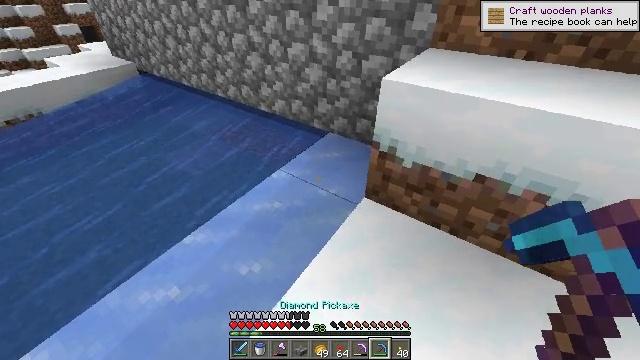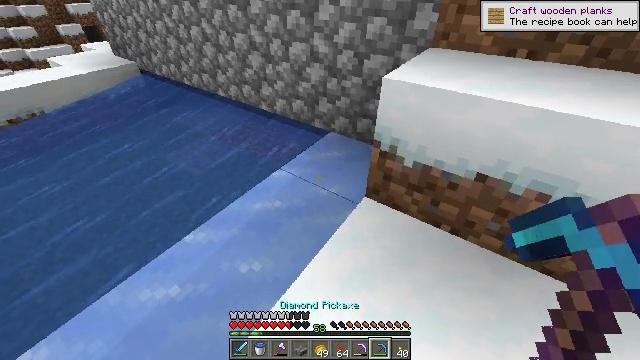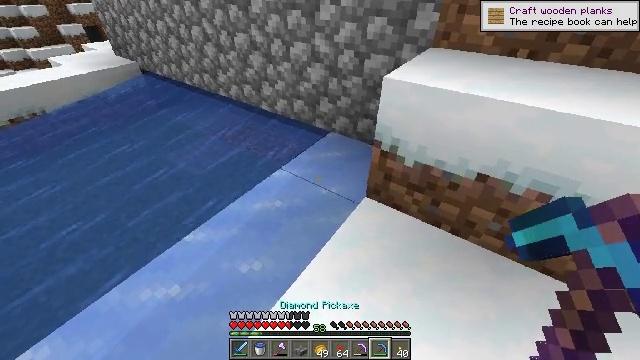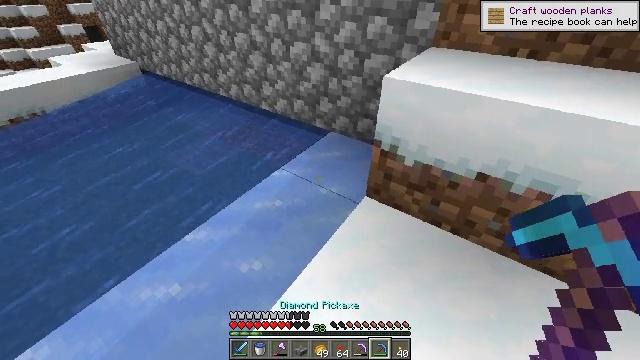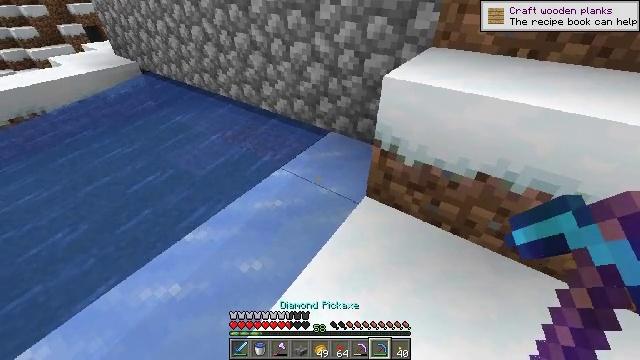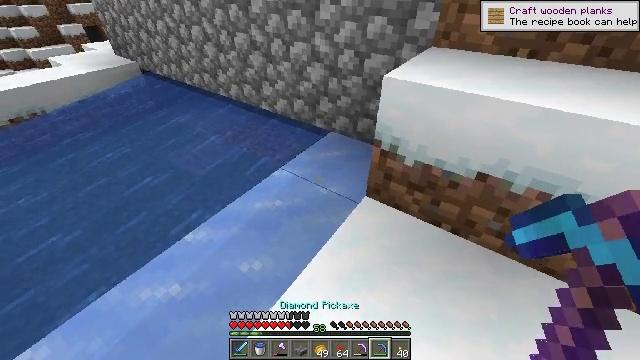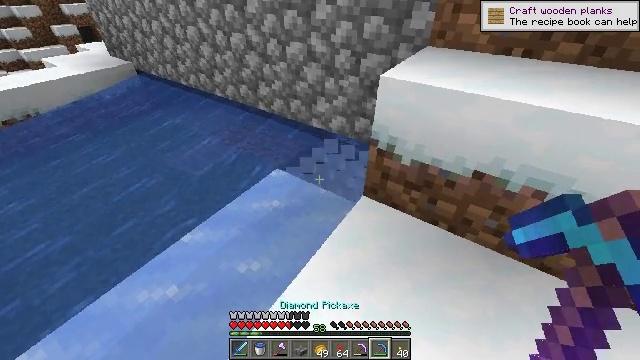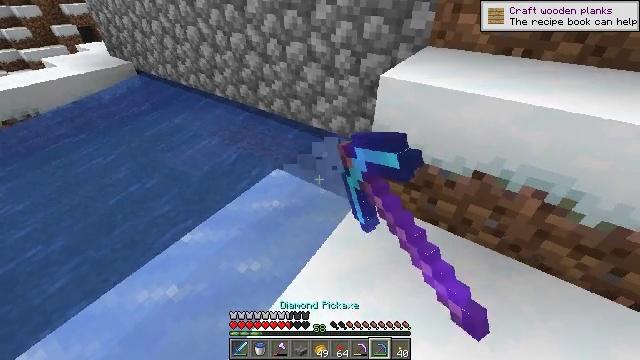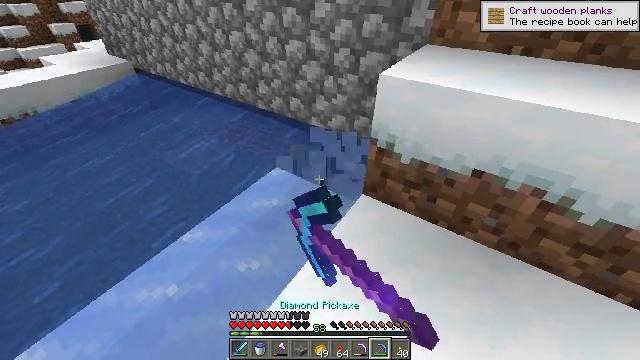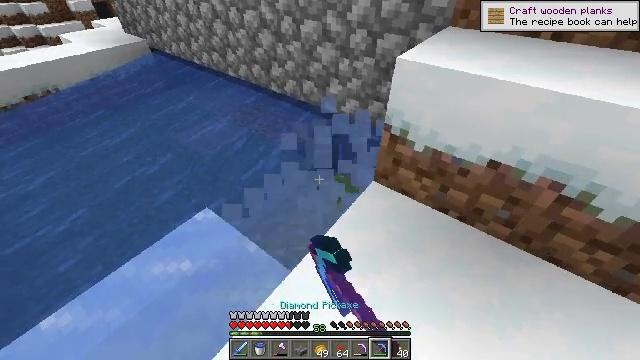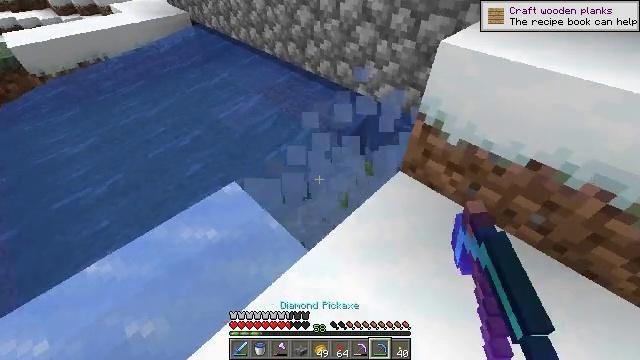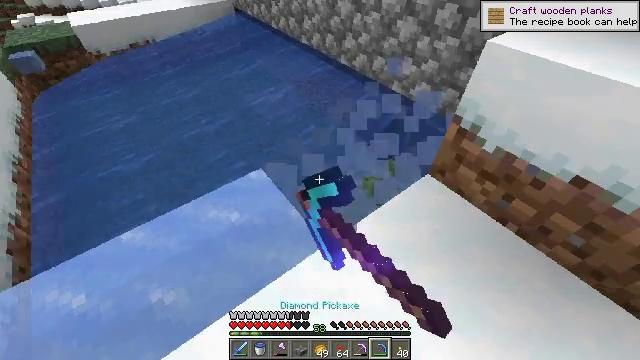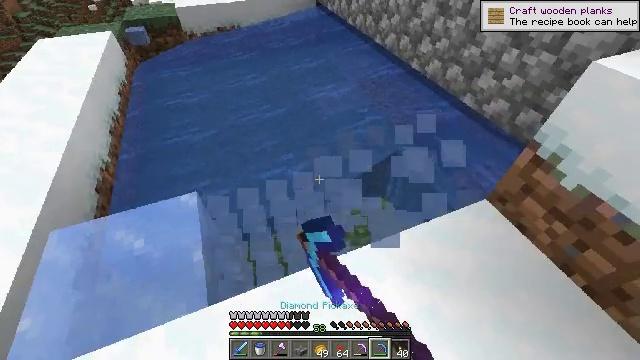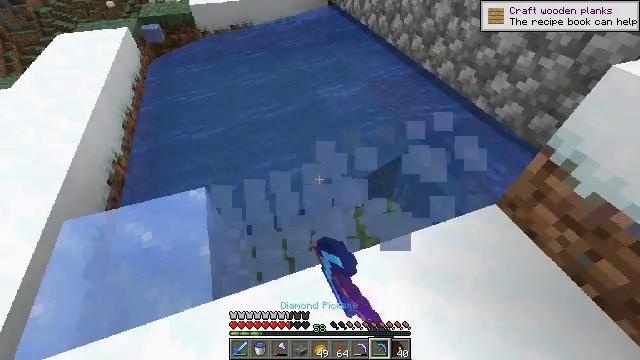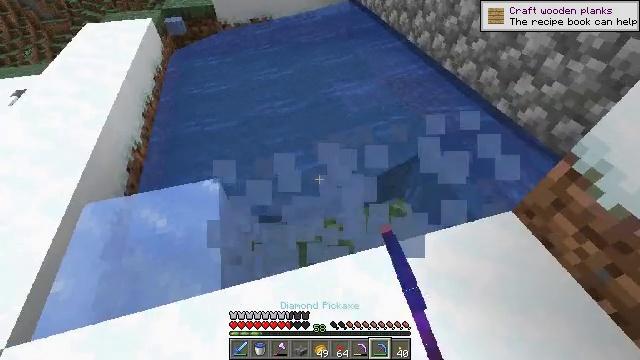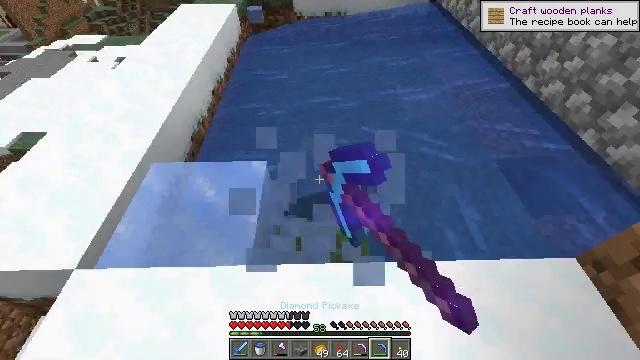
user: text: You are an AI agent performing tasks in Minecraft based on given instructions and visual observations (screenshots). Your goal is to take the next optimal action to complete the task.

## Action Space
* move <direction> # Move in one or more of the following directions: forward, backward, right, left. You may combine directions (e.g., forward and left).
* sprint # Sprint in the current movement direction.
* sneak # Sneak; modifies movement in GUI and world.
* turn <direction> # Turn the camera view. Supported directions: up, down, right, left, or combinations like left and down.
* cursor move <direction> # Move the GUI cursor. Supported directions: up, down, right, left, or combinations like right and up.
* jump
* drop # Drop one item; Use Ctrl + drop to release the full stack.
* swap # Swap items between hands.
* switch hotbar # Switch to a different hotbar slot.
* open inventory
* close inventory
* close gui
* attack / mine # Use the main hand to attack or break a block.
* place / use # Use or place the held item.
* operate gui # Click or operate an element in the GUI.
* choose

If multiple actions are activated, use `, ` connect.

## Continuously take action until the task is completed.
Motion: motion action
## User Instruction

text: Break the ice to collect it.
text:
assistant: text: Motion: no_op
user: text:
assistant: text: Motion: no_op
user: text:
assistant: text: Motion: no_op
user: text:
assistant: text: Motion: no_op
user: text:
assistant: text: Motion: no_op
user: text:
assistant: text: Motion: attack / mine
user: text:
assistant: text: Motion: attack / mine
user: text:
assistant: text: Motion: attack / mine
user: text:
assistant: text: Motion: turn left and down, attack / mine
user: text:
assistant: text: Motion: turn left and down, attack / mine
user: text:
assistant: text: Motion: turn left and down, attack / mine
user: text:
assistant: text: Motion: turn left, attack / mine
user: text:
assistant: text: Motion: turn left, attack / mine
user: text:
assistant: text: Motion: turn left, attack / mine
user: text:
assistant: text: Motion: turn left, attack / mine
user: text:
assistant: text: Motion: turn left, attack / mine
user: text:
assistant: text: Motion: turn left, attack / mine
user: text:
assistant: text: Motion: turn left and up, attack / mine
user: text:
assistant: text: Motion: turn left and up, attack / mine
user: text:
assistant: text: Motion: turn left
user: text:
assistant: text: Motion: no_op
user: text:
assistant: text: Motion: no_op